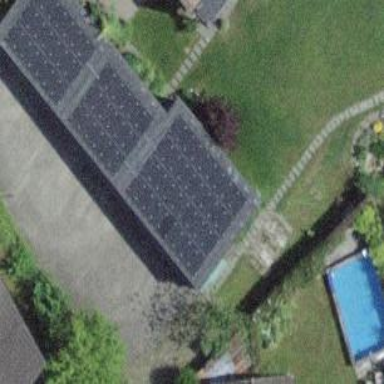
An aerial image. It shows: Solar power generator.